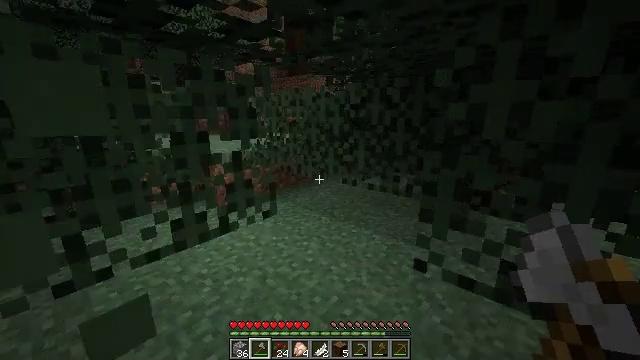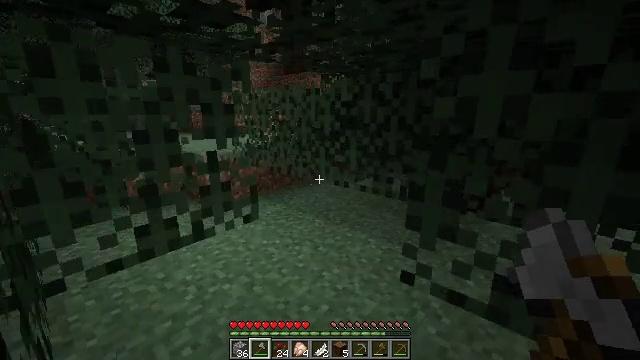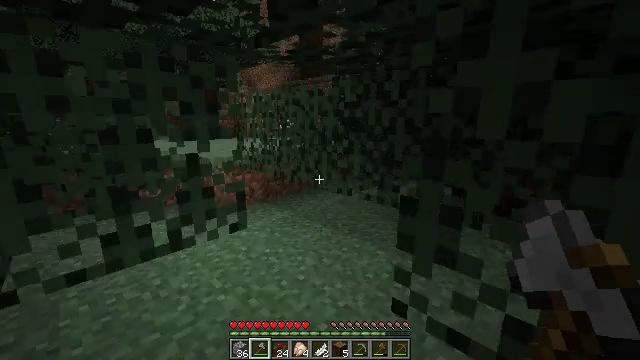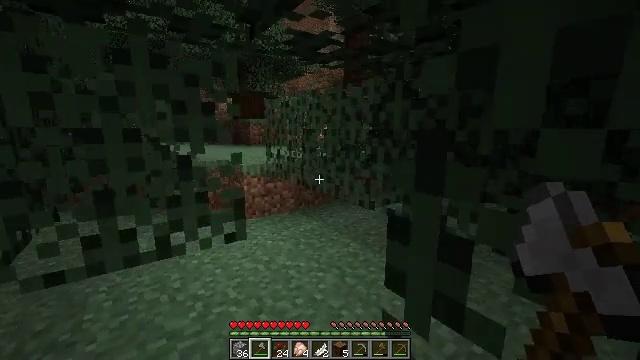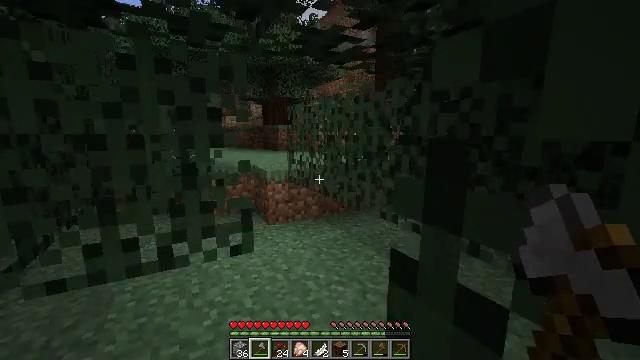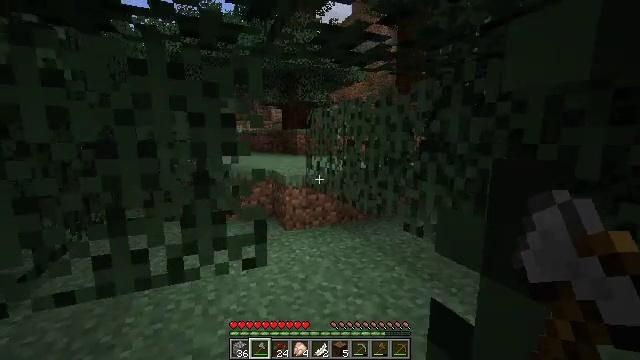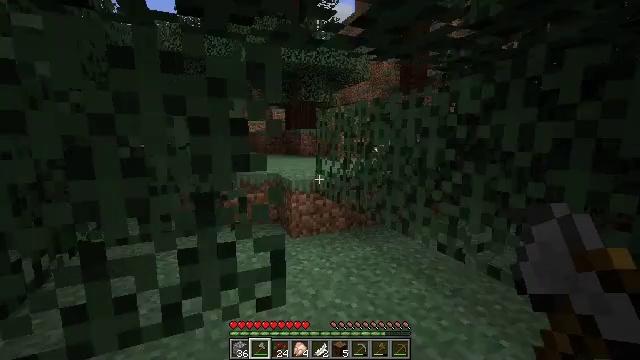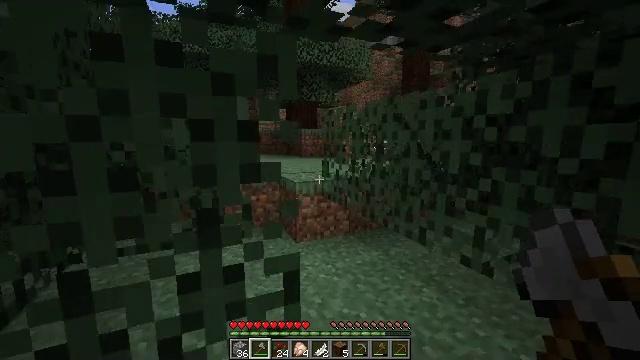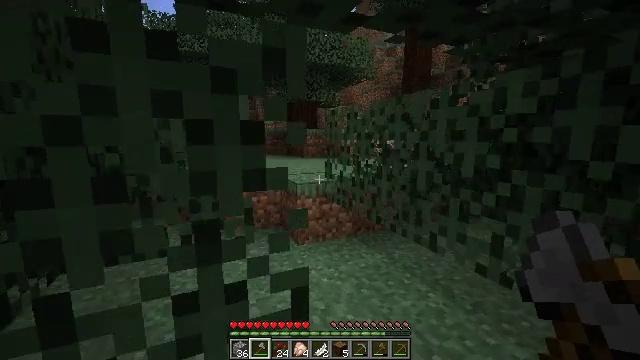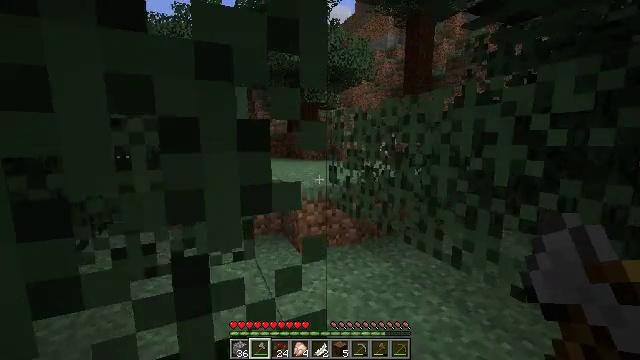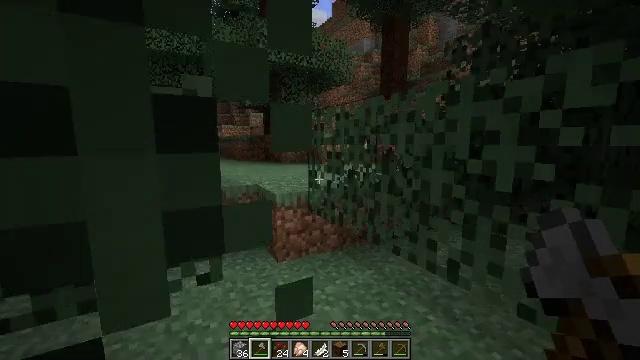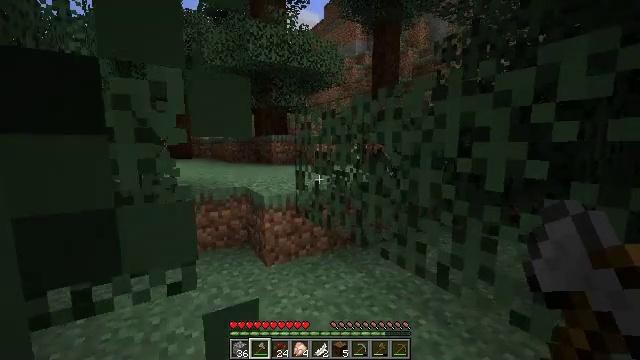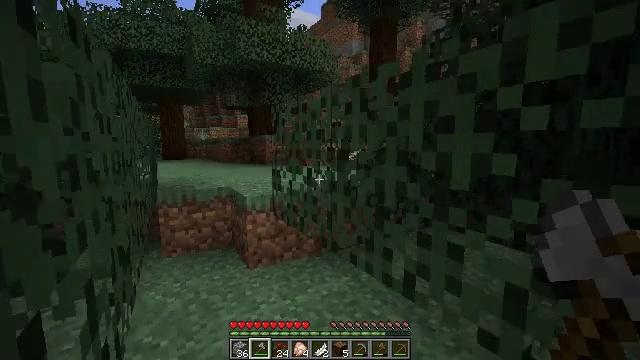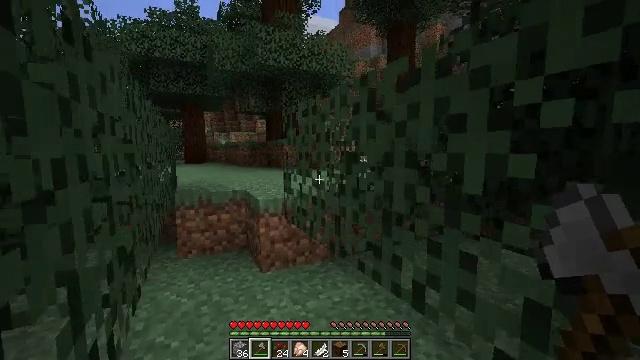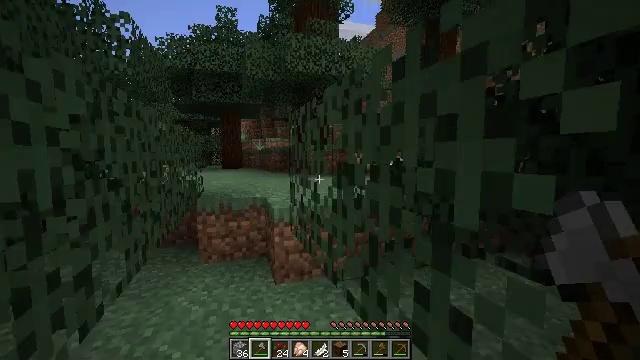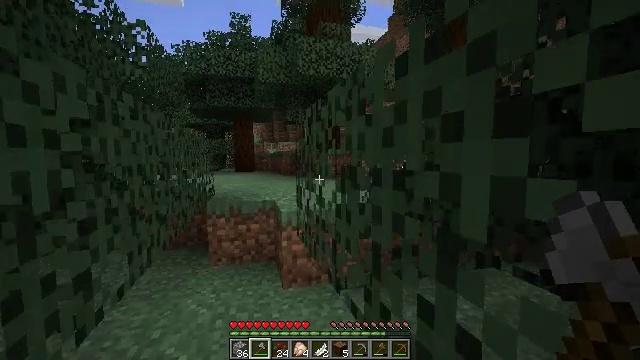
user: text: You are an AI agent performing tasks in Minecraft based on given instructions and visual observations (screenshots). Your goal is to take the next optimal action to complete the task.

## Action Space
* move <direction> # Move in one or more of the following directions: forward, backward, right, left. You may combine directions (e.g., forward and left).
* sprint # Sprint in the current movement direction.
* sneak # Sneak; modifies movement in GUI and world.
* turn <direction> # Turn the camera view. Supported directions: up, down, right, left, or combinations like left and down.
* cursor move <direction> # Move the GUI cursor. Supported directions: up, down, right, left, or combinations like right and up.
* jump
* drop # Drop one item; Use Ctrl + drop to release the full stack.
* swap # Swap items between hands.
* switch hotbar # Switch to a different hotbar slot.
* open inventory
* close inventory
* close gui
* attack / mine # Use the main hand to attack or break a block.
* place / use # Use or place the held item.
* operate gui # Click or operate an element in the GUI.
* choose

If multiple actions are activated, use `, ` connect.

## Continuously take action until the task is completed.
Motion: motion action
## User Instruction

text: Hunt animals.
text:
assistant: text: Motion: move forward and move right
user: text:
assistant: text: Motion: move forward and move right, turn left and up
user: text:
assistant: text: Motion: move forward and move right, turn left and up
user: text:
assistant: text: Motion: move forward, turn left and up
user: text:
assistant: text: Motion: move forward, turn left
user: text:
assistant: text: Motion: move forward
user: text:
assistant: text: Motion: move forward
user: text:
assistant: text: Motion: move forward
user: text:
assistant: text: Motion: move forward
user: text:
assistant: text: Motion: move forward, turn right
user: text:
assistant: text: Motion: move forward and move right, turn right
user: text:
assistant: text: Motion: move forward and move right
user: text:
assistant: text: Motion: move forward and move right, turn left
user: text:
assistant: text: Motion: move forward and move right, turn left and up
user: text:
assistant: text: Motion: move forward and move right, turn left
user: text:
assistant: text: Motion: move forward and move right
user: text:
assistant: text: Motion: move forward
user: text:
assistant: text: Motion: move forward
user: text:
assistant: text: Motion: move forward
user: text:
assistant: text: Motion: move forward
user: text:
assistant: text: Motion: no_op
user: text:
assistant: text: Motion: move forward
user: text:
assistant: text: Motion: move forward
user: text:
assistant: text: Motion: no_op
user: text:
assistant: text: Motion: move forward
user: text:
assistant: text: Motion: move forward
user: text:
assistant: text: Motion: move forward
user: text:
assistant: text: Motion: move forward, turn right
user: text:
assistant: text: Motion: move forward, turn right, jump
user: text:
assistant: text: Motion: move forward, turn right, jump